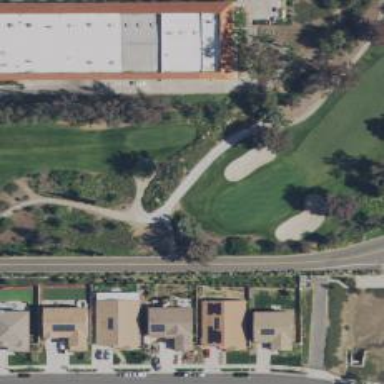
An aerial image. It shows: Service road used as golf cart path.